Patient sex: M
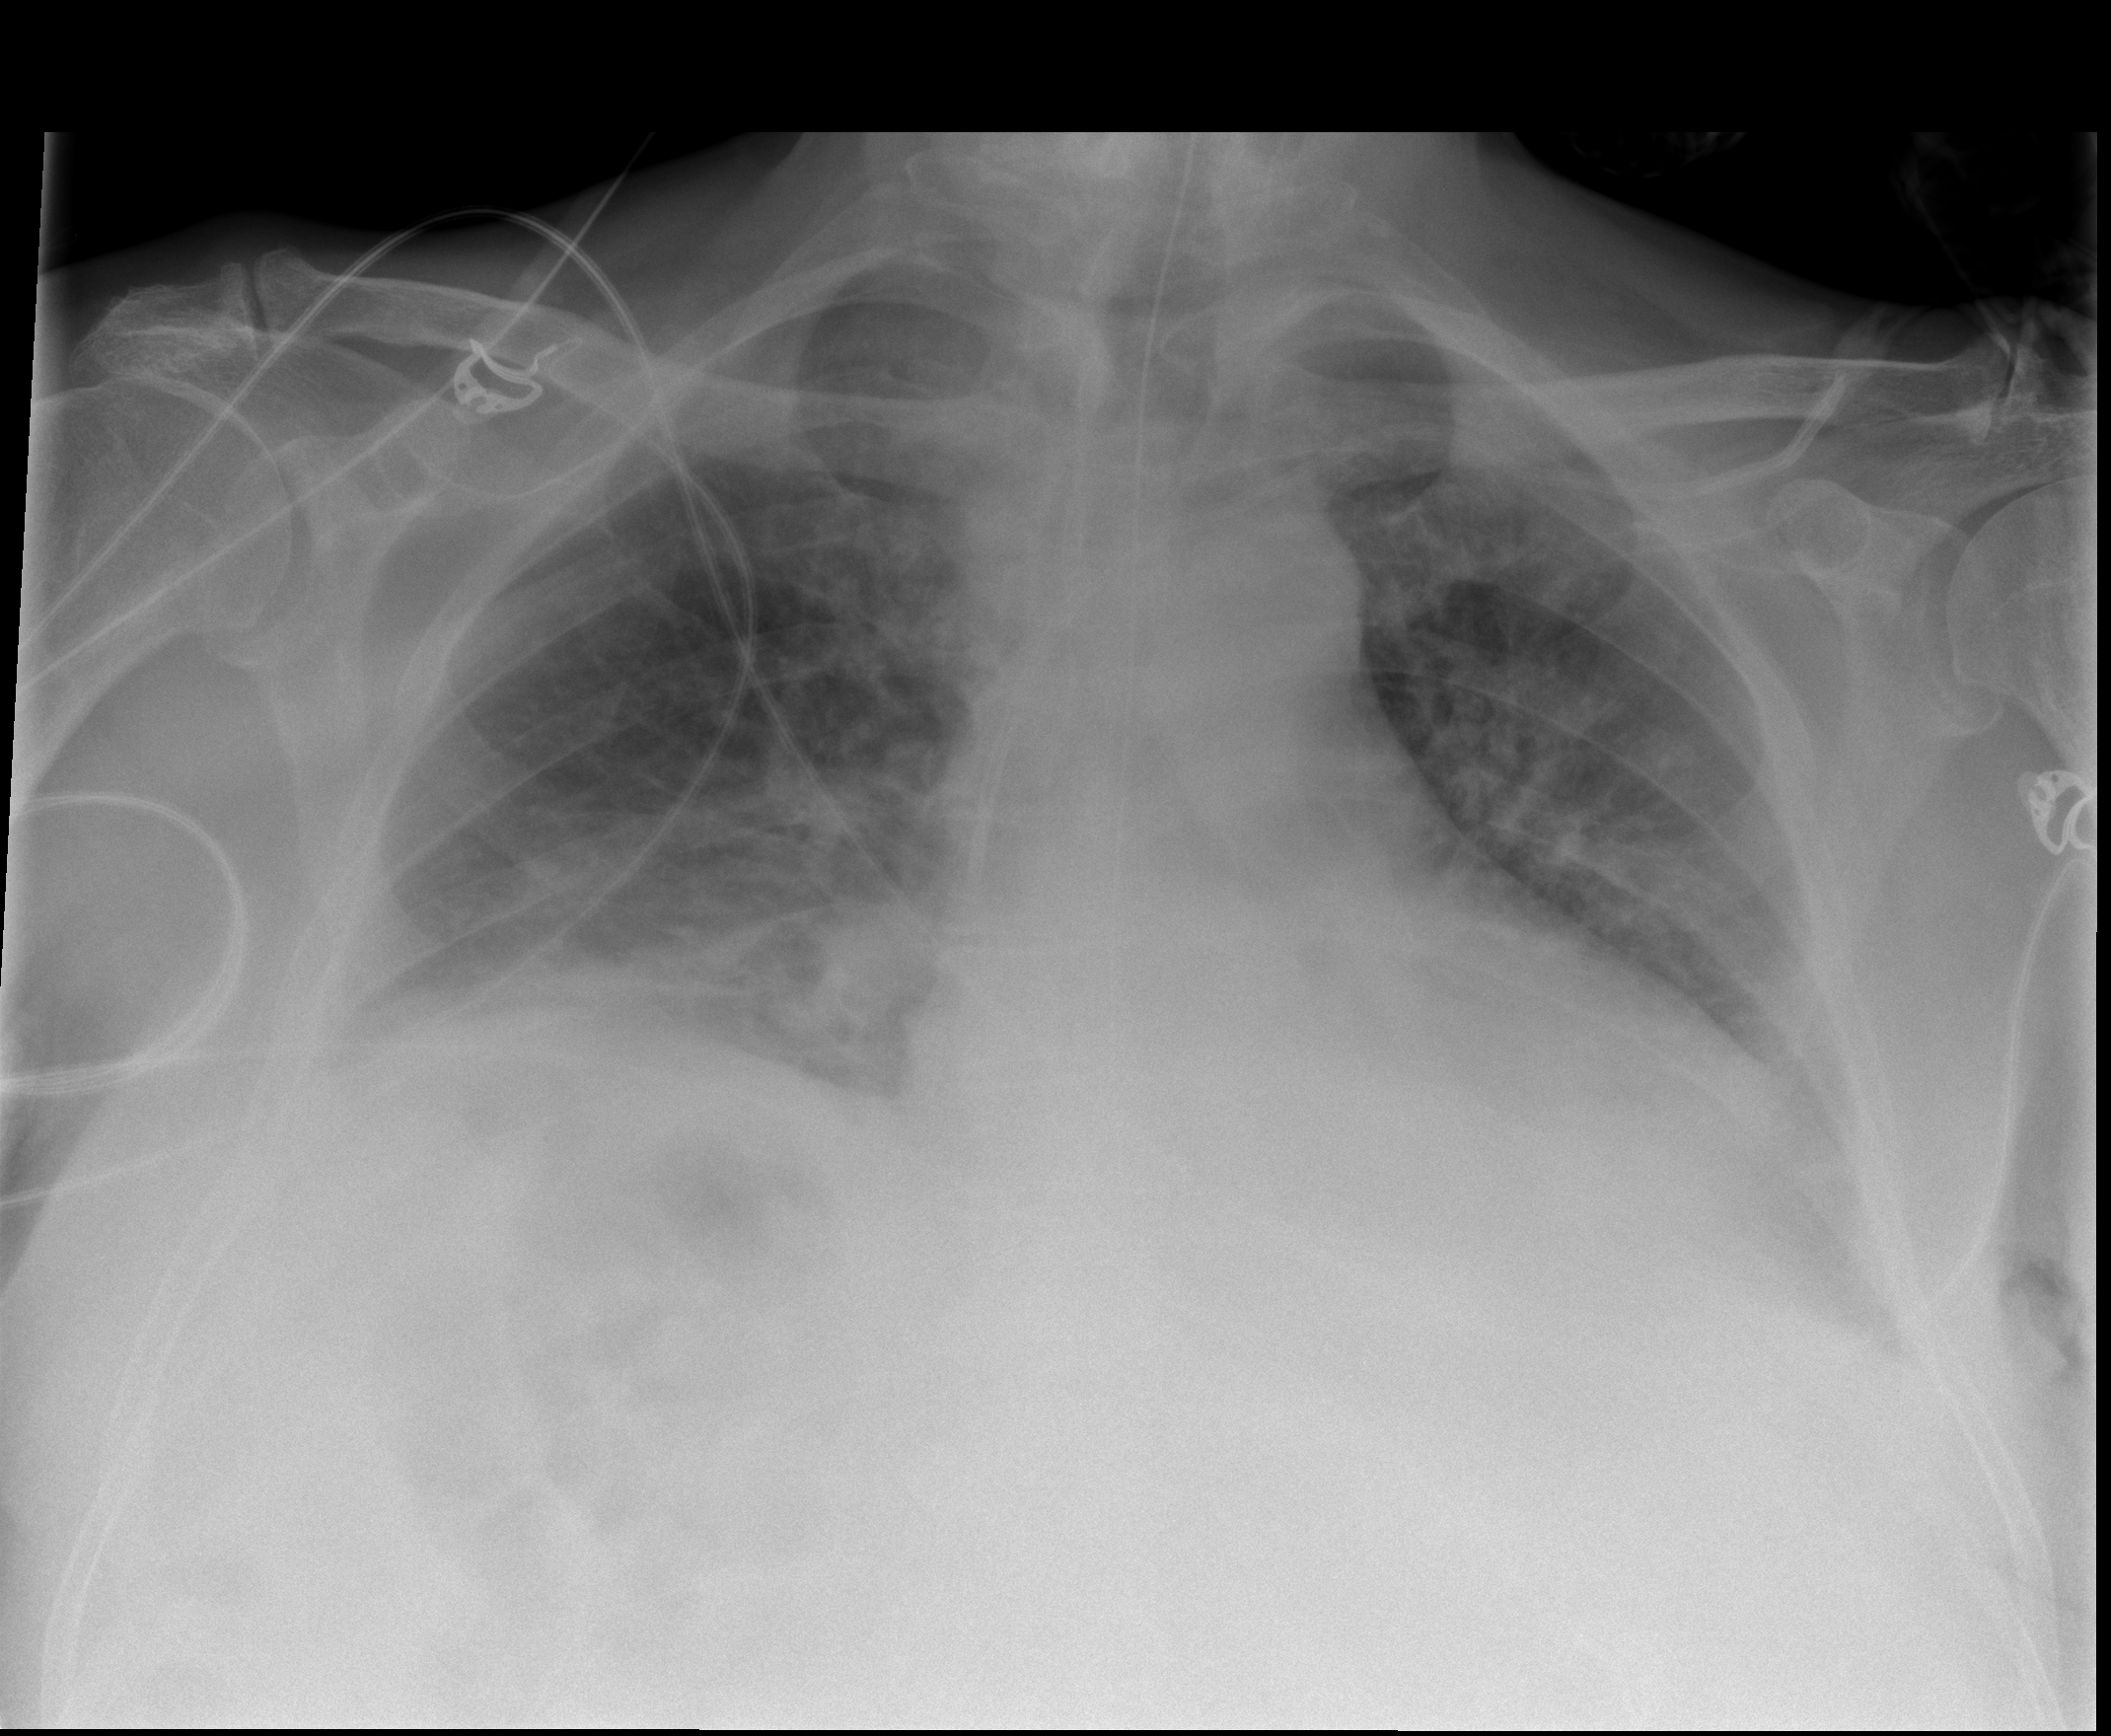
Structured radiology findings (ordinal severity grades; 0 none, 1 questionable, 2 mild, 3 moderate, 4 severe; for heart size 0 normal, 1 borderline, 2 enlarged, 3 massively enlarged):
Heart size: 1
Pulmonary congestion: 2
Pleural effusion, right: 2
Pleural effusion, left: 2
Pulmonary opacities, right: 2
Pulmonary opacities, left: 1
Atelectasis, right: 2
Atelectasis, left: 2